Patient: sex M, age 66
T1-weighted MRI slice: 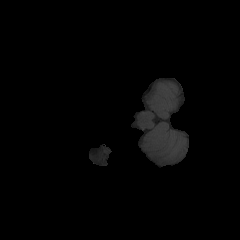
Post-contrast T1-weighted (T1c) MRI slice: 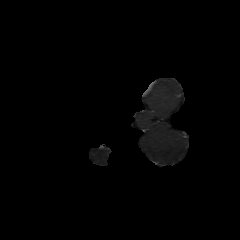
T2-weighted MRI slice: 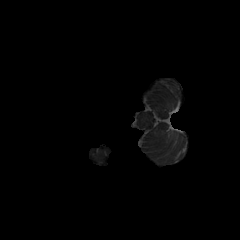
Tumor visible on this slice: no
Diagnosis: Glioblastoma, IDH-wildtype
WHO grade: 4